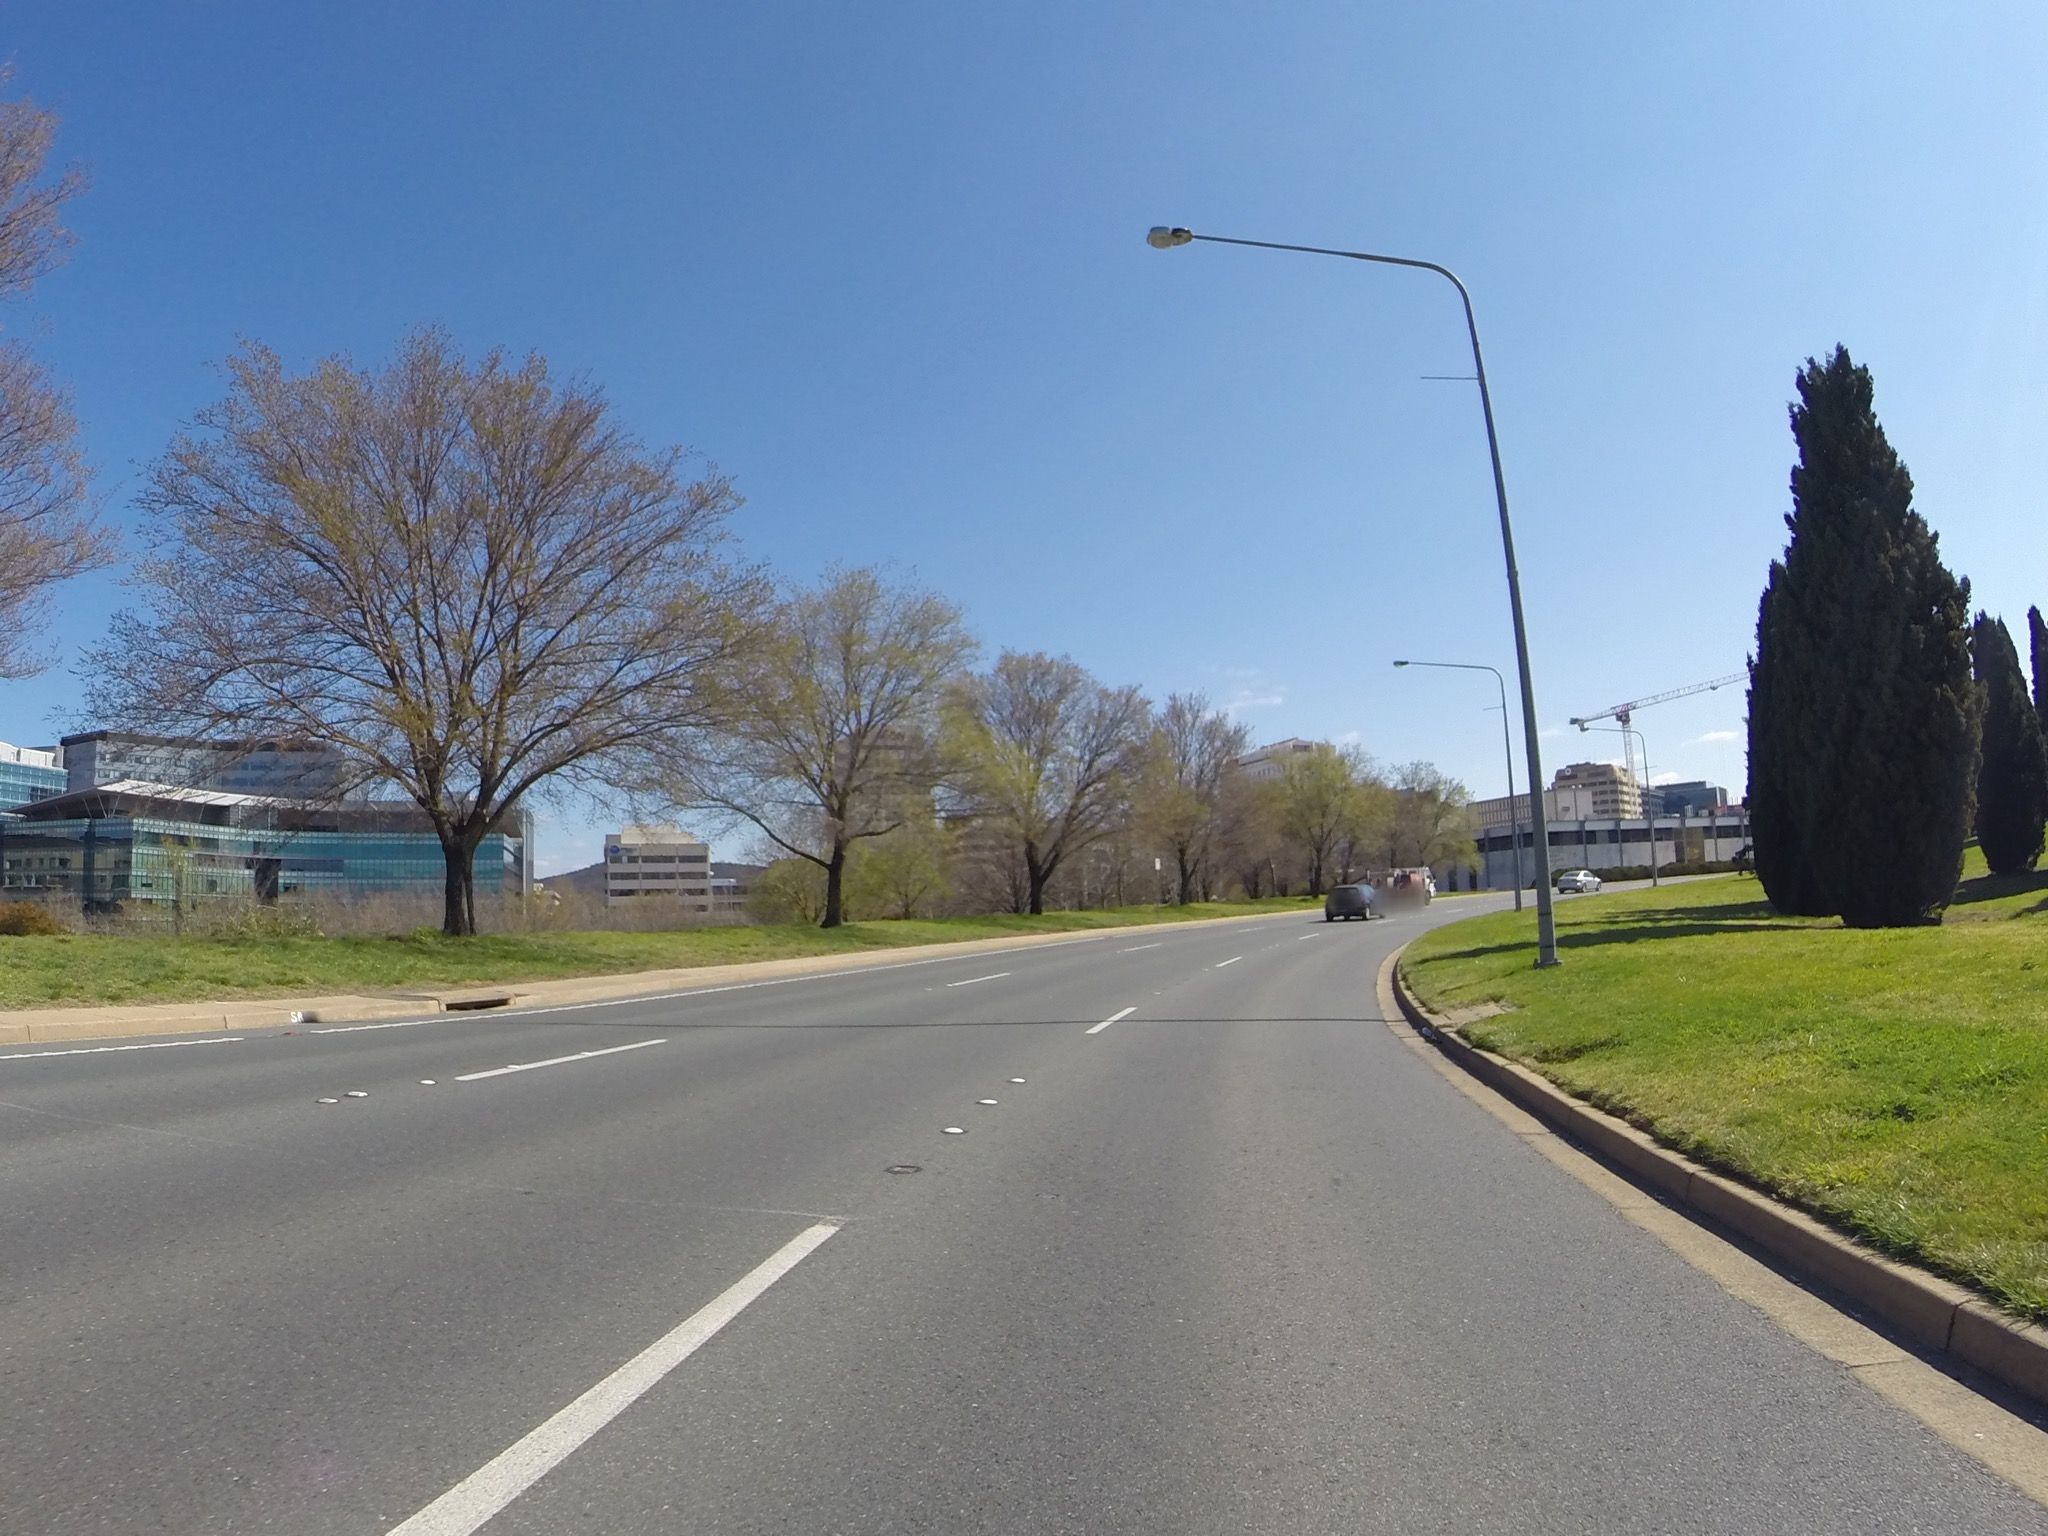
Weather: clear
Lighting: day
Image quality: good
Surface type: driving surface
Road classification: trunk
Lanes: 3
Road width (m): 1.0
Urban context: urban centre
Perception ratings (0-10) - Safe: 7.55, Lively: 7.2, Beautiful: 7.43, Boring: 4.54, Depressing: 5.26, Wealthy: 6.73